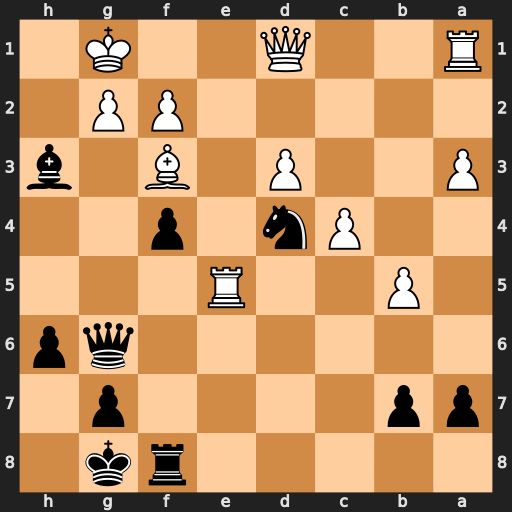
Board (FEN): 5rk1/pp4p1/6qp/1P2R3/2Pn1p2/P2P1B1b/5PP1/R2Q2K1
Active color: b
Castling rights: -
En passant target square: -
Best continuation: Bxg2 Bxg2 f3 Qf1 fxg2 Qxg2 Nf3+